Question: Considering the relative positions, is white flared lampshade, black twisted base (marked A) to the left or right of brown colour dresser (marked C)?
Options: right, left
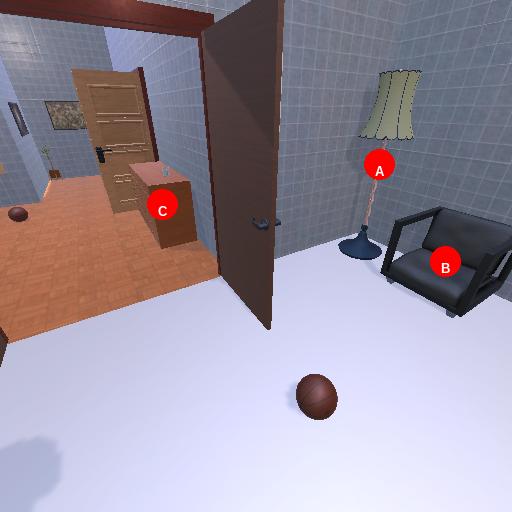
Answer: right